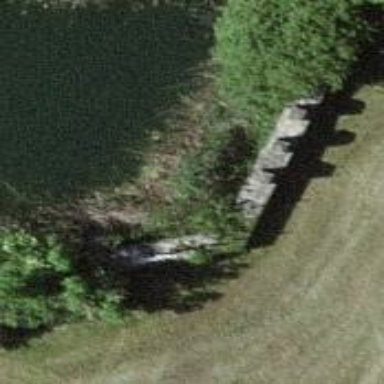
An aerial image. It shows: Retaining wall.